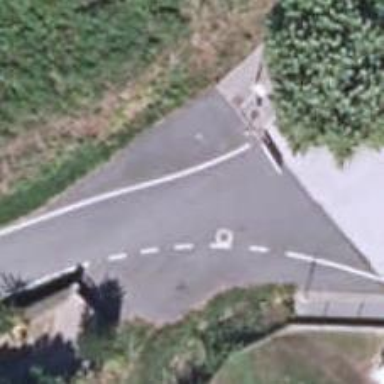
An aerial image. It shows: Stop road.